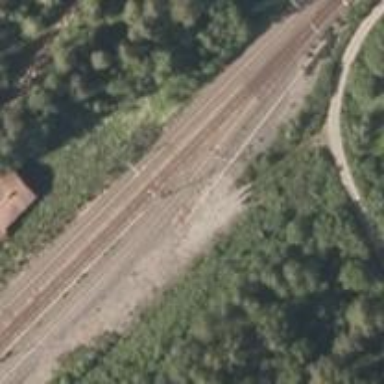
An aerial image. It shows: Wedge used for railway derailment.